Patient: sex M, age 57
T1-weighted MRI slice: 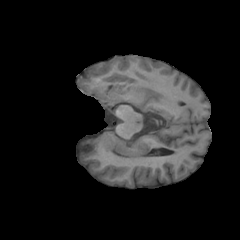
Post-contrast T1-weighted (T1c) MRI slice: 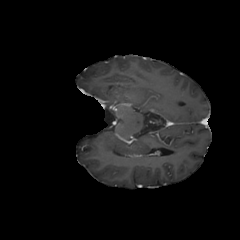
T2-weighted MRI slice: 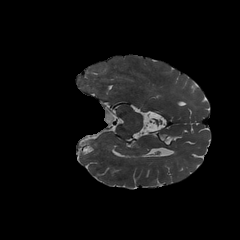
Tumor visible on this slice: no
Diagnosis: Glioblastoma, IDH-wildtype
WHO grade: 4